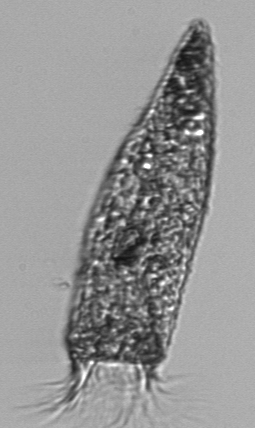
Label: Strombidium_conicum